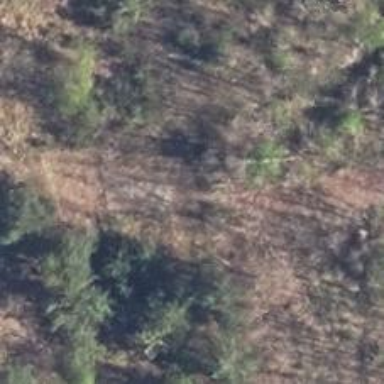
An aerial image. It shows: Abandoned railway spur.